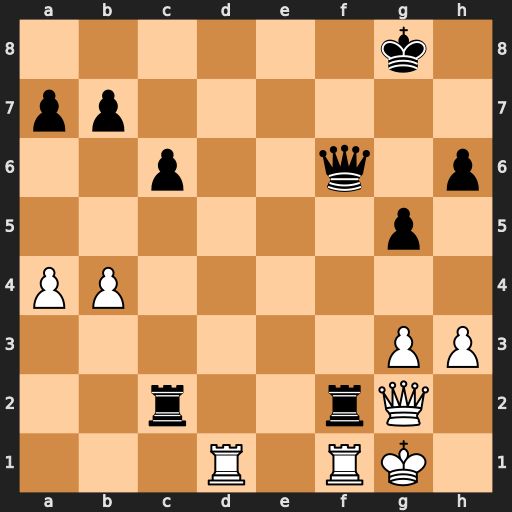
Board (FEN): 6k1/pp6/2p2q1p/6p1/PP6/6PP/2r2rQ1/3R1RK1
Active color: w
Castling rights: -
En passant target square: -
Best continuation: Rxf2 Rxf2 Qxf2